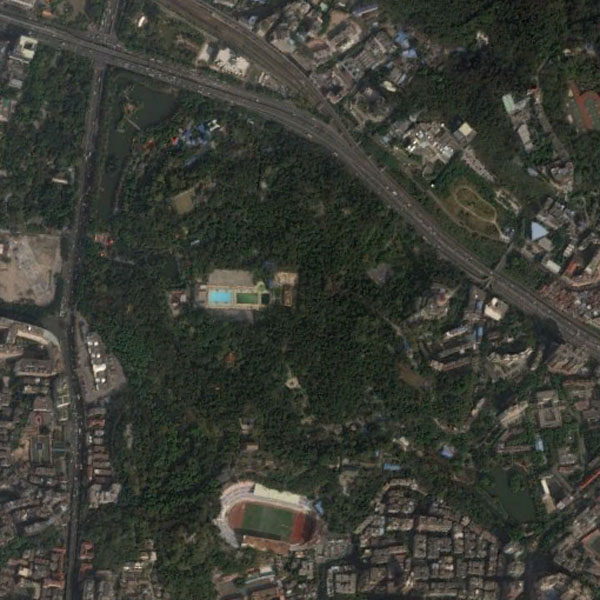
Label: Park